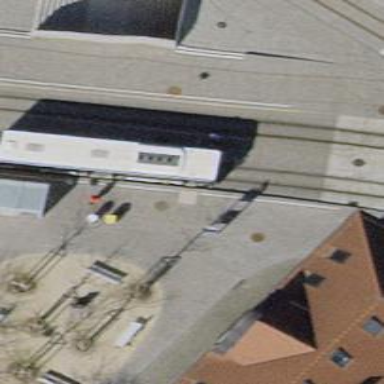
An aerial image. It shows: Tram stop for public transport.